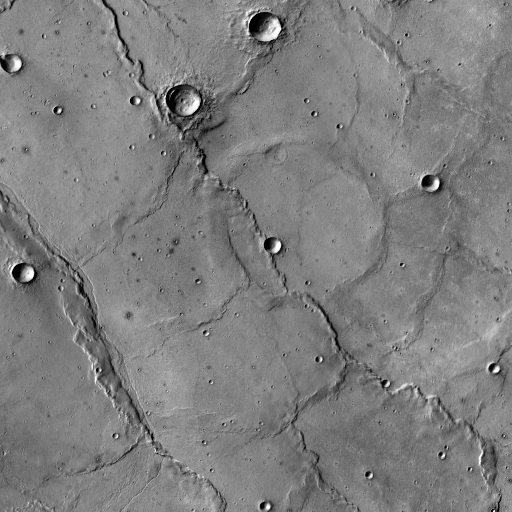
Crater classes present: Background, Other, Layered, Buried